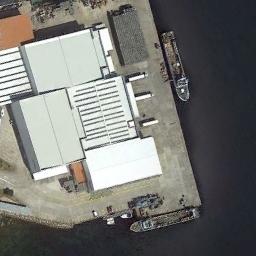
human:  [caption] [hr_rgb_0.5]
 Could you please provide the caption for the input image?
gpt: There are two ships in the black water on the shore .

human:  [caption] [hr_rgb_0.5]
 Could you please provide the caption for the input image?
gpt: Two light blue bulk carriers dock at the dock, With large buildings on the dock .

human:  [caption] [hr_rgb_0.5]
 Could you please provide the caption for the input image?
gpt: There are many buildings of different shapes and sizes beside the ships .

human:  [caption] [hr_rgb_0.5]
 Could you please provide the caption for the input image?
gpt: The two ships are docked at the dock and some white buildings are on the bank .

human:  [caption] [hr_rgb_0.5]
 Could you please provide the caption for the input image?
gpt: There are two ships at the harbor with some buildings .